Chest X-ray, AP view. Patient: 60 years old, sex F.
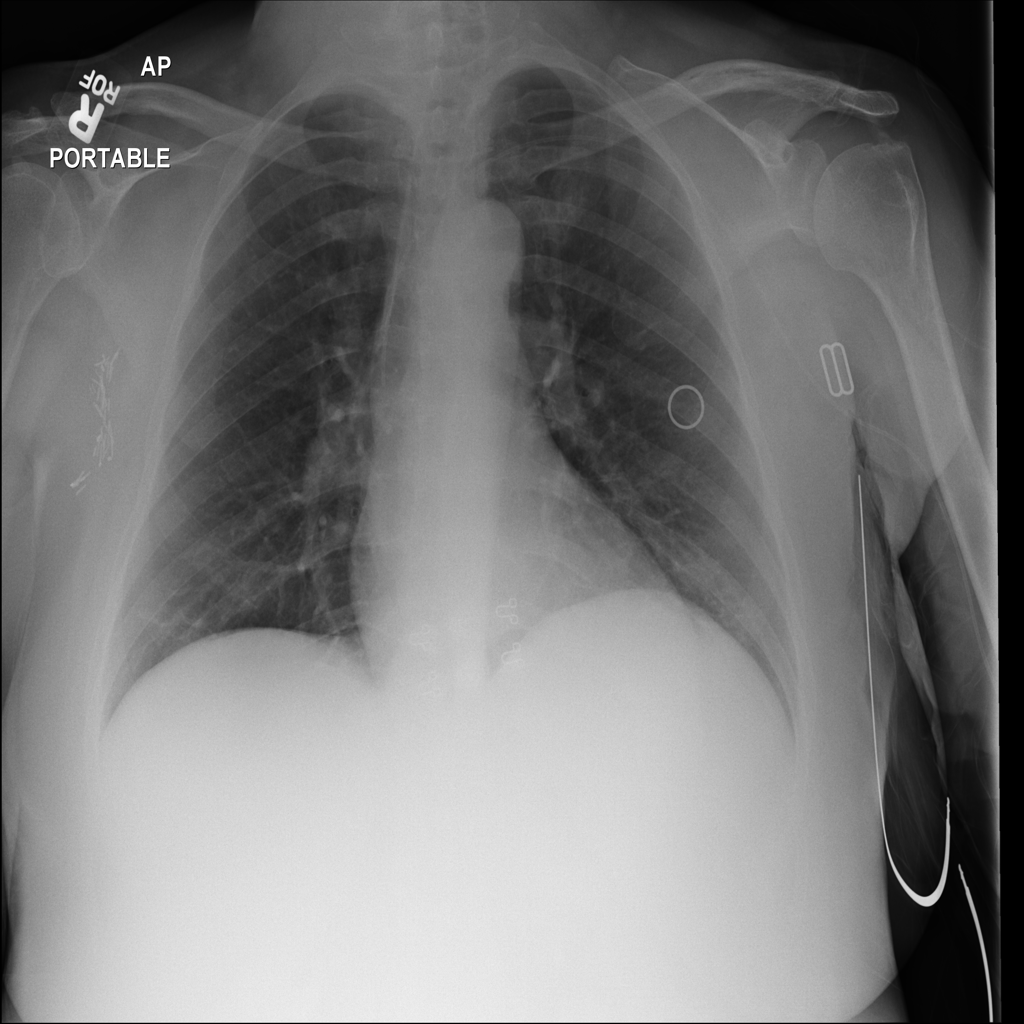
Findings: No Finding